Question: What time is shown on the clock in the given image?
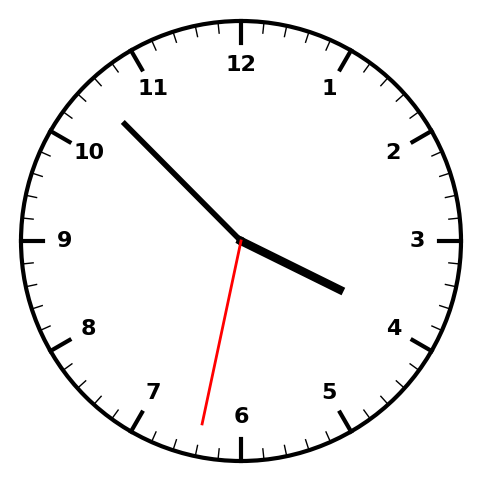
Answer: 03:52:32